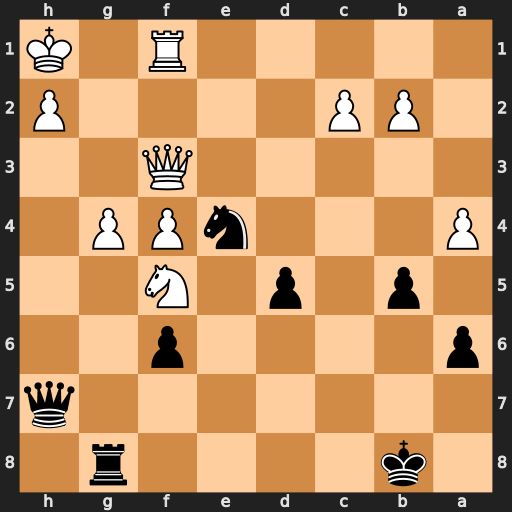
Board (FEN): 1k4r1/7q/p4p2/1p1p1N2/P3nPP1/5Q2/1PP4P/5R1K
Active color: b
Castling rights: -
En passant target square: -
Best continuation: Nd2 Qxd5 Nxf1